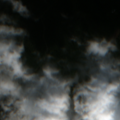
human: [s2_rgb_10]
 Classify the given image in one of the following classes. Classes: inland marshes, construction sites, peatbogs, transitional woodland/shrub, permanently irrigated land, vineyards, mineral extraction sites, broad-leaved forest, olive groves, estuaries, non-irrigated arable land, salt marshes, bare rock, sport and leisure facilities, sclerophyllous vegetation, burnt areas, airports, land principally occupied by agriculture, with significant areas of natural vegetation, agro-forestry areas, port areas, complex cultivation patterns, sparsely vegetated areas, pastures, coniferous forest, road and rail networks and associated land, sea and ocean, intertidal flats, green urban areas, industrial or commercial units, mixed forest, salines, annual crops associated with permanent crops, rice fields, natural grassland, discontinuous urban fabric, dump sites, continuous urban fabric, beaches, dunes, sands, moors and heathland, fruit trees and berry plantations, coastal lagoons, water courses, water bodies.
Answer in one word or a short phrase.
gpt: coniferous forest, mixed forest